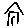
Label: house